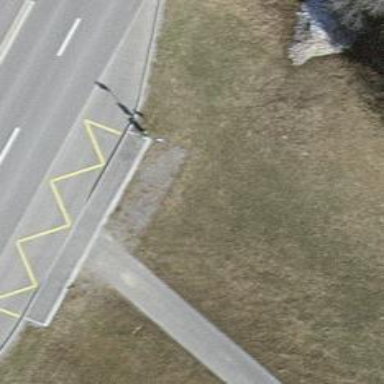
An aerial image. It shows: Platform for public transport is situated by the road.